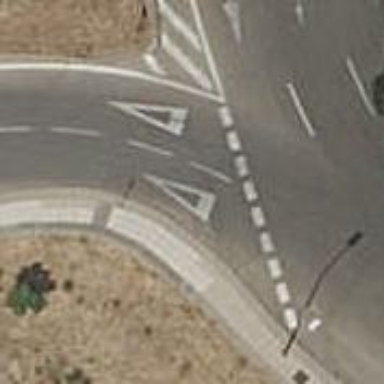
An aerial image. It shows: Road with "give way" sign.